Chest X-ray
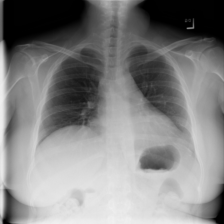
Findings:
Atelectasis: negative
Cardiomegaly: negative
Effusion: negative
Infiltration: negative
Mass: negative
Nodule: negative
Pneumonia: negative
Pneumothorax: negative
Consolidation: negative
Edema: negative
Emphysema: negative
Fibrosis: negative
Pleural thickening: negative
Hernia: negative